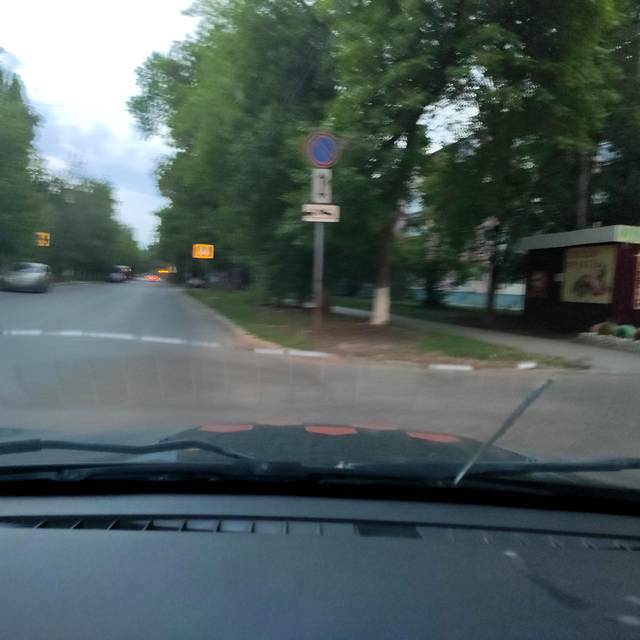
Region: Russia
Coordinates: 53.502, 49.409